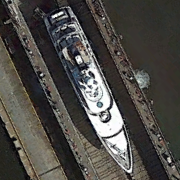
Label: Megayacht